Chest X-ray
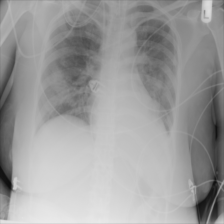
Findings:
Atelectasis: negative
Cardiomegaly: negative
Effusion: negative
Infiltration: positive
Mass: negative
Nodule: negative
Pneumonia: negative
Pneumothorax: negative
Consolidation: negative
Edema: negative
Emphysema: negative
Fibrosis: negative
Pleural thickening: negative
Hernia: negative